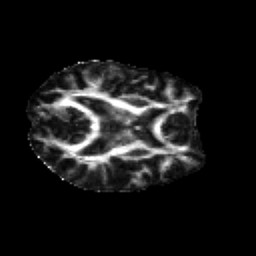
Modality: FA
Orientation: axial
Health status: healthy
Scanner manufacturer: siemens
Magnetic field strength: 3 T
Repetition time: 12 s
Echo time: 0.092 s